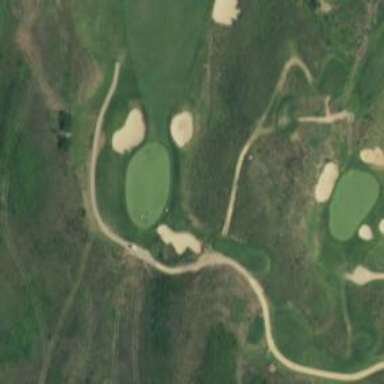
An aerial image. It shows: Golf cartpath that is also road path.